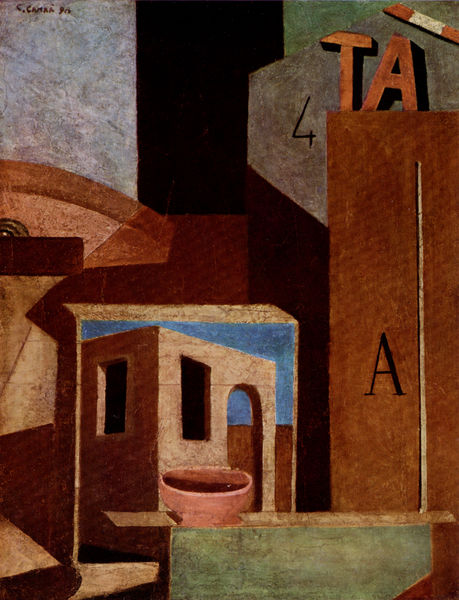
Titel: Composizione ta
Künstler: Carlo Carrà
Standort: Milano
Institution: Collezione C. Tosi
Schlagwörter: blau, schatten, grün, kubismus, kubistisch, stadt, braun, fenster, grau, schwarz, tür, weiss, haus, rot, architektur, schale, schüssel, signatur, öl, blumentopf, topf, schrift, bogen, italien, stab, abstrakt, modern, mauer, formen, oliv, stille, durchgang, collage, surrealismus, vier, torbogen, erdfarben, brett, buchstaben, fragment, schranke, zahl, ziffer, kuben, quadratisch, verwirrung, italia, elemente, tonschale, terracotta, fäche, italiener, schraube, chirico, bogentür, de chirico, farbton, chiricho